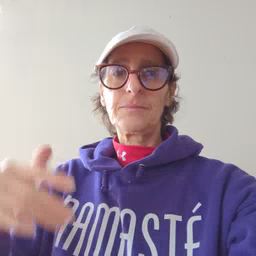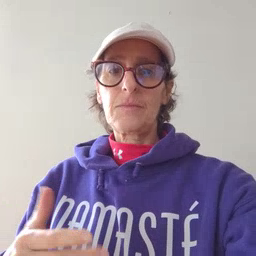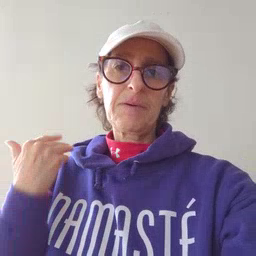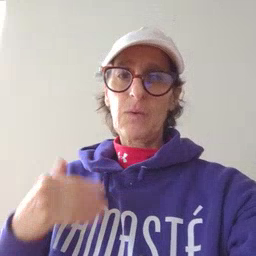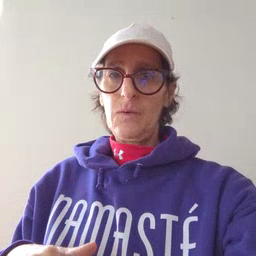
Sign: before